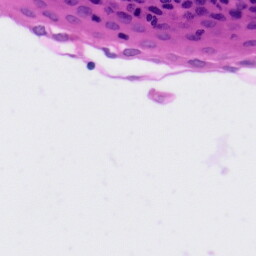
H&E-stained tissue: Tonsil